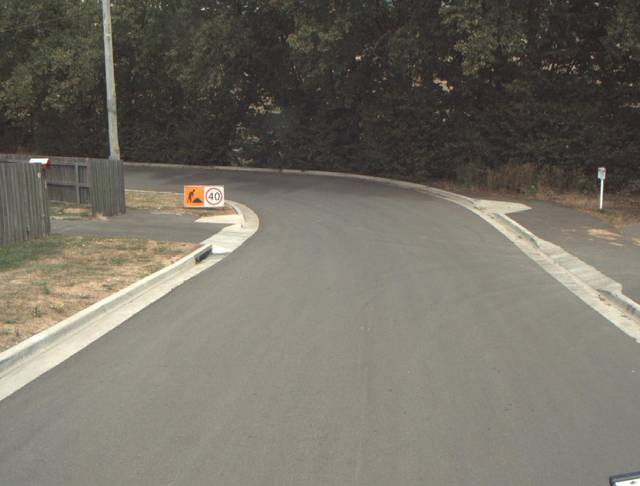
Region: Australia
Coordinates: -41.412, 147.148